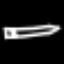
Label: pencil